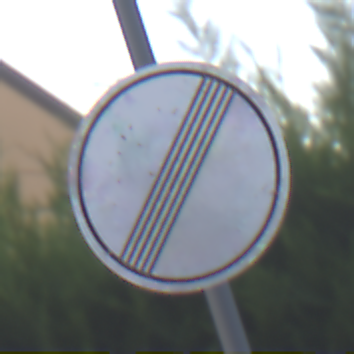
Verkehrszeichen: EndeSaemtlicherBegrenzungen
Umgebung: Outdoor, Urban
Tageszeit: SunriseSunset
Wetter: Clear
Licht: Natural
Jahreszeit: NotSpecified
Kontrast: LowContrast